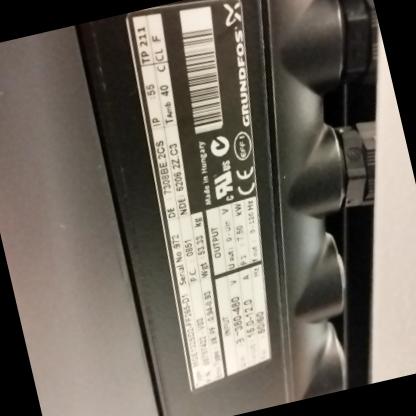
Klasa: tabliczka-znamionowa